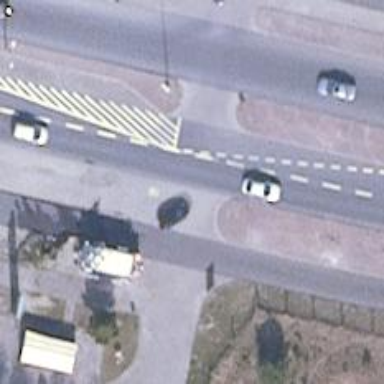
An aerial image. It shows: Secondary road with separate asphalt sidewalk.